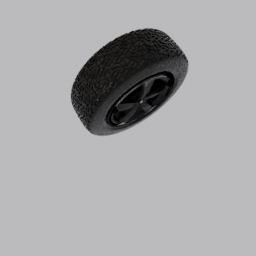
Label: mechanical